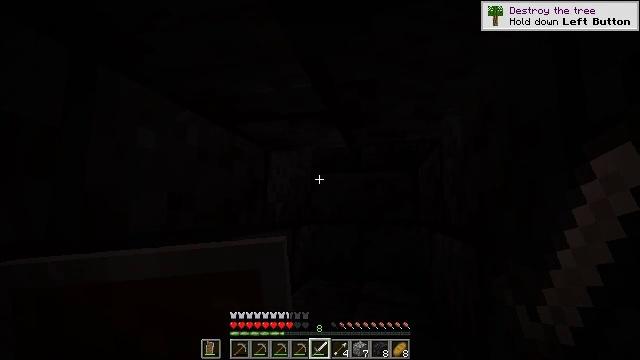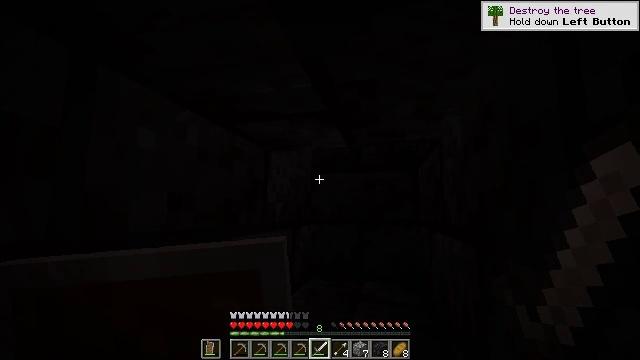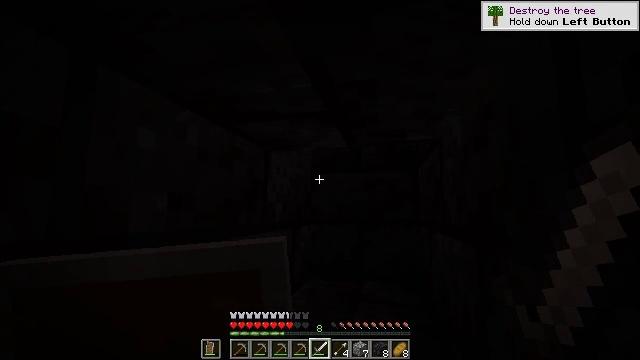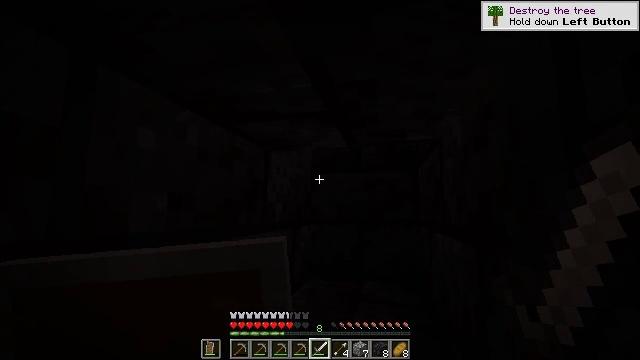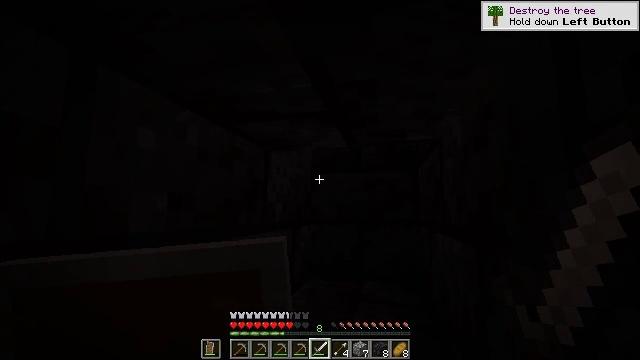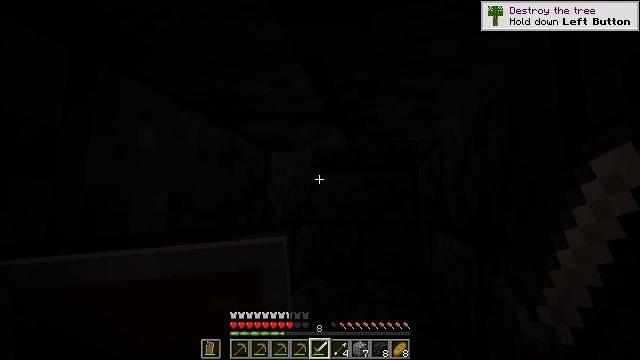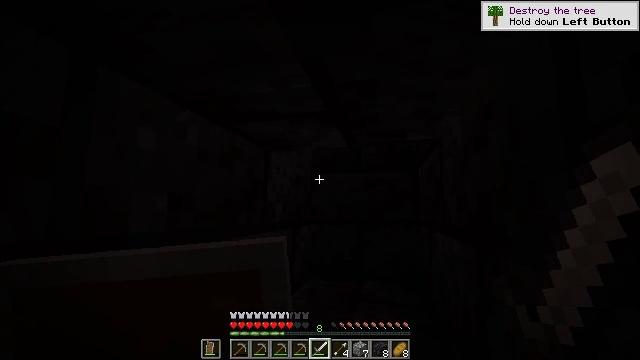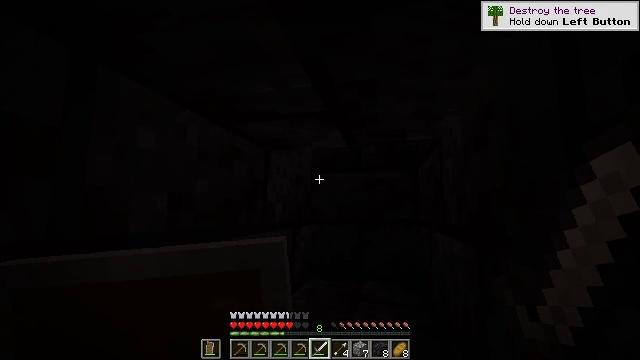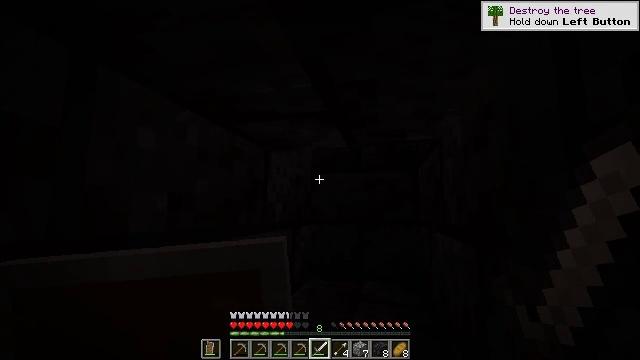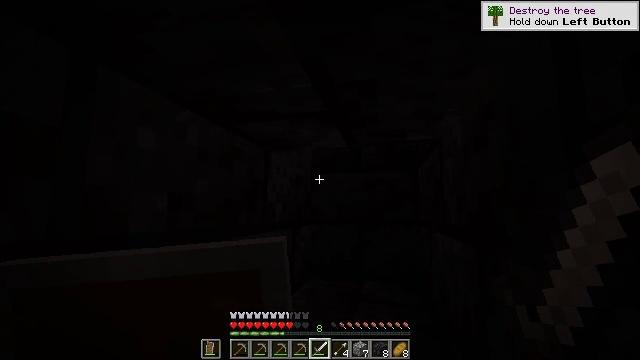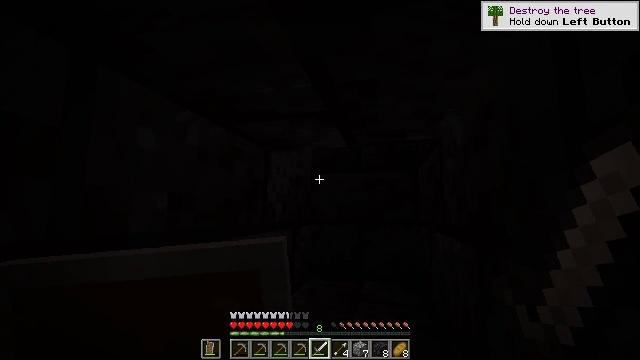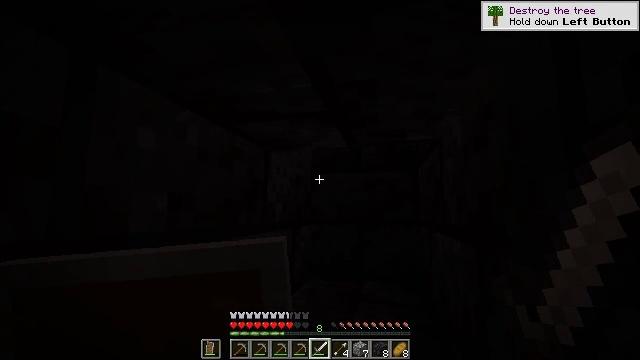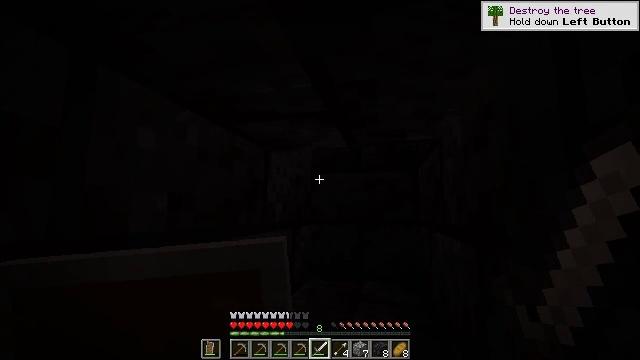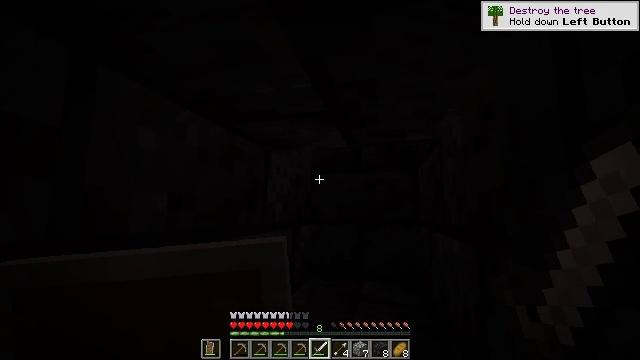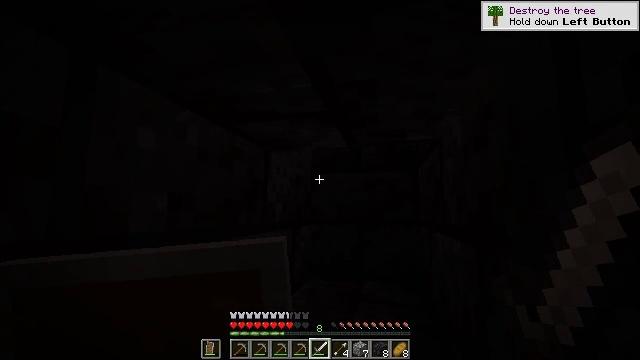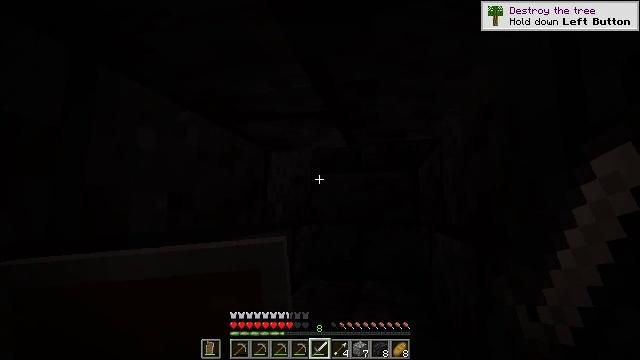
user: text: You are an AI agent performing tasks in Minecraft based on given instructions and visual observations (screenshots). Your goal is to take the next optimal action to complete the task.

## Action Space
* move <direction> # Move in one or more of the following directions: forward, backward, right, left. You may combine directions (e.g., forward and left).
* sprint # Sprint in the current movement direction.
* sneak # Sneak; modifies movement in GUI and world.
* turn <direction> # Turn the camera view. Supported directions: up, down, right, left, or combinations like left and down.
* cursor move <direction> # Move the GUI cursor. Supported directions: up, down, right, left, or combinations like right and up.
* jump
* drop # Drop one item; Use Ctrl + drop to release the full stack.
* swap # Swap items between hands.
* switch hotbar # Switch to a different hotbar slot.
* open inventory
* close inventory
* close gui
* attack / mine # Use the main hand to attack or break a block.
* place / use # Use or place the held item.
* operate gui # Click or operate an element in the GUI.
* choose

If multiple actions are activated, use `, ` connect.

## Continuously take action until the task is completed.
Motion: motion action
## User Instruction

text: Attack the polished blackstone brick stairs to gather it.
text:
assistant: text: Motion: no_op
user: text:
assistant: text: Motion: no_op
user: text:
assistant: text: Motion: no_op
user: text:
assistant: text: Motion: no_op
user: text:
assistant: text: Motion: no_op
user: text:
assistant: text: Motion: no_op
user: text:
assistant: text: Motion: no_op
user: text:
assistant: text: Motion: no_op
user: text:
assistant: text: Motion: no_op
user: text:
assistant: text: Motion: no_op
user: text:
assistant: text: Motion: no_op
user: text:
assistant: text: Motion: no_op
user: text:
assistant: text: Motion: no_op
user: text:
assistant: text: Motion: no_op
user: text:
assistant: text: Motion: no_op
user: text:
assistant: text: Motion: no_op
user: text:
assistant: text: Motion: no_op
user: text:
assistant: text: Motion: no_op
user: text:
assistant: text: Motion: no_op
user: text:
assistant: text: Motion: no_op
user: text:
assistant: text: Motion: no_op
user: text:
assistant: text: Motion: no_op
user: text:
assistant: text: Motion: no_op
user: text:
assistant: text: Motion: no_op
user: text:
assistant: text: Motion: no_op
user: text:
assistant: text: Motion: no_op
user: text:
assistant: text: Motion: no_op
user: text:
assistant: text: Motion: no_op
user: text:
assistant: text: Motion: no_op
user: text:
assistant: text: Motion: no_op